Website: home-depot
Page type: customer-info-address
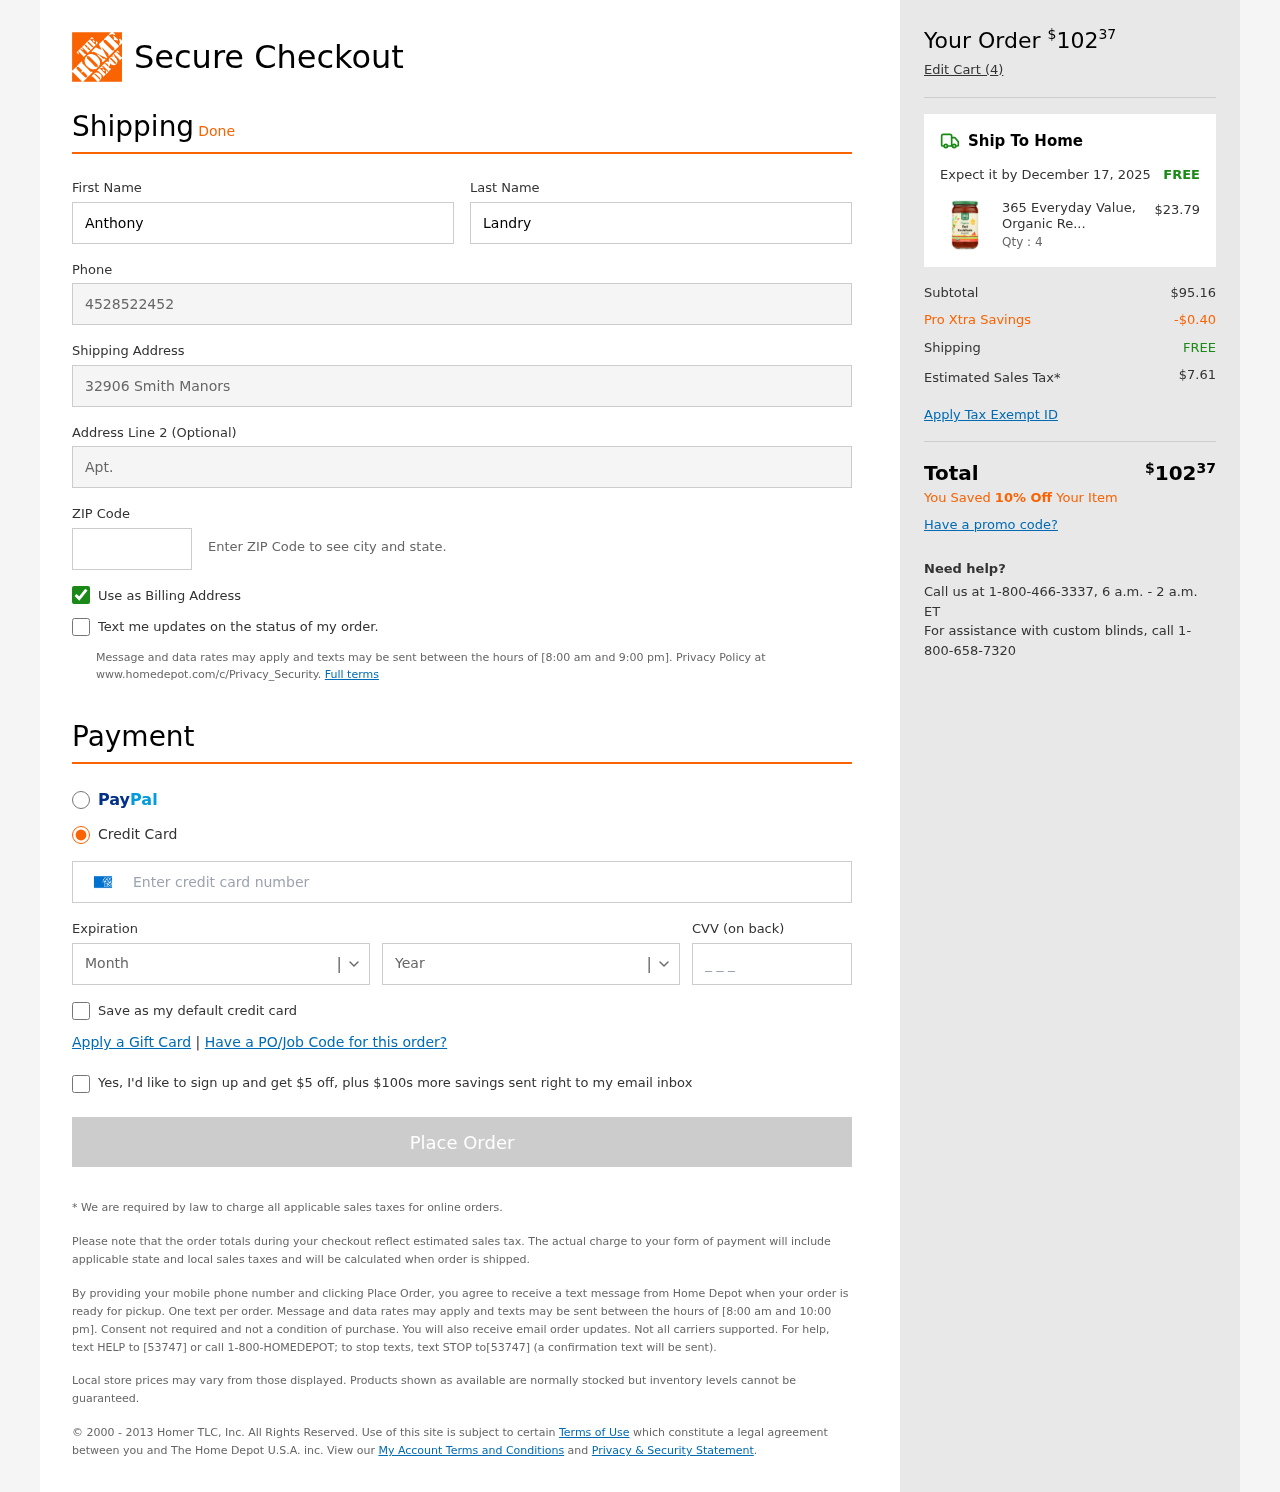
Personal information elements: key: PII_CARD_CVV
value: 5976
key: PII_CARD_EXPIRY_MONTH
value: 11
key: PII_CARD_EXPIRY_YEAR
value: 30
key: PII_CARD_NUMBER
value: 3446 9151 1125 289
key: PII_FIRSTNAME
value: Anthony
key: PII_LASTNAME
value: Landry
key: PII_PHONE
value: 4528522452
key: PII_POSTCODE
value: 32582
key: PII_STREET
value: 32906 Smith Manors
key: PII_STREET2
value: Apt. 576
Product elements: key: PRODUCT1_NAME
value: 365 Everyday Value, Organic Red Enchilada Sauce, 15.5 oz
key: PRODUCT1_PRICE
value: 23.79
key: PRODUCT1_QUANTITY
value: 4
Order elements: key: ORDER_TOTAL
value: $10237
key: ORDER_NUM_ITEMS
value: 4
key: ORDER_DELIVERY_DATE
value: December 17, 2025
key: ORDER_SHIPPING_COST
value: FREE
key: ORDER_SUBTOTAL
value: $95.16
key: ORDER_DISCOUNT
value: -$0.40
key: ORDER_SHIPPING_COST2
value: FREE
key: ORDER_TAX
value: $7.61
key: ORDER_TOTAL2
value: $10237
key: ORDER_SAVINGS_MESSAGE
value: You Saved 10% Off Your Item